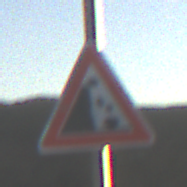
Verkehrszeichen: SteinschlagLinks
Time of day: SunriseSunset
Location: Outdoor (Nature)
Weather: Clear
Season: NotSpecified
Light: Natural